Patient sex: M
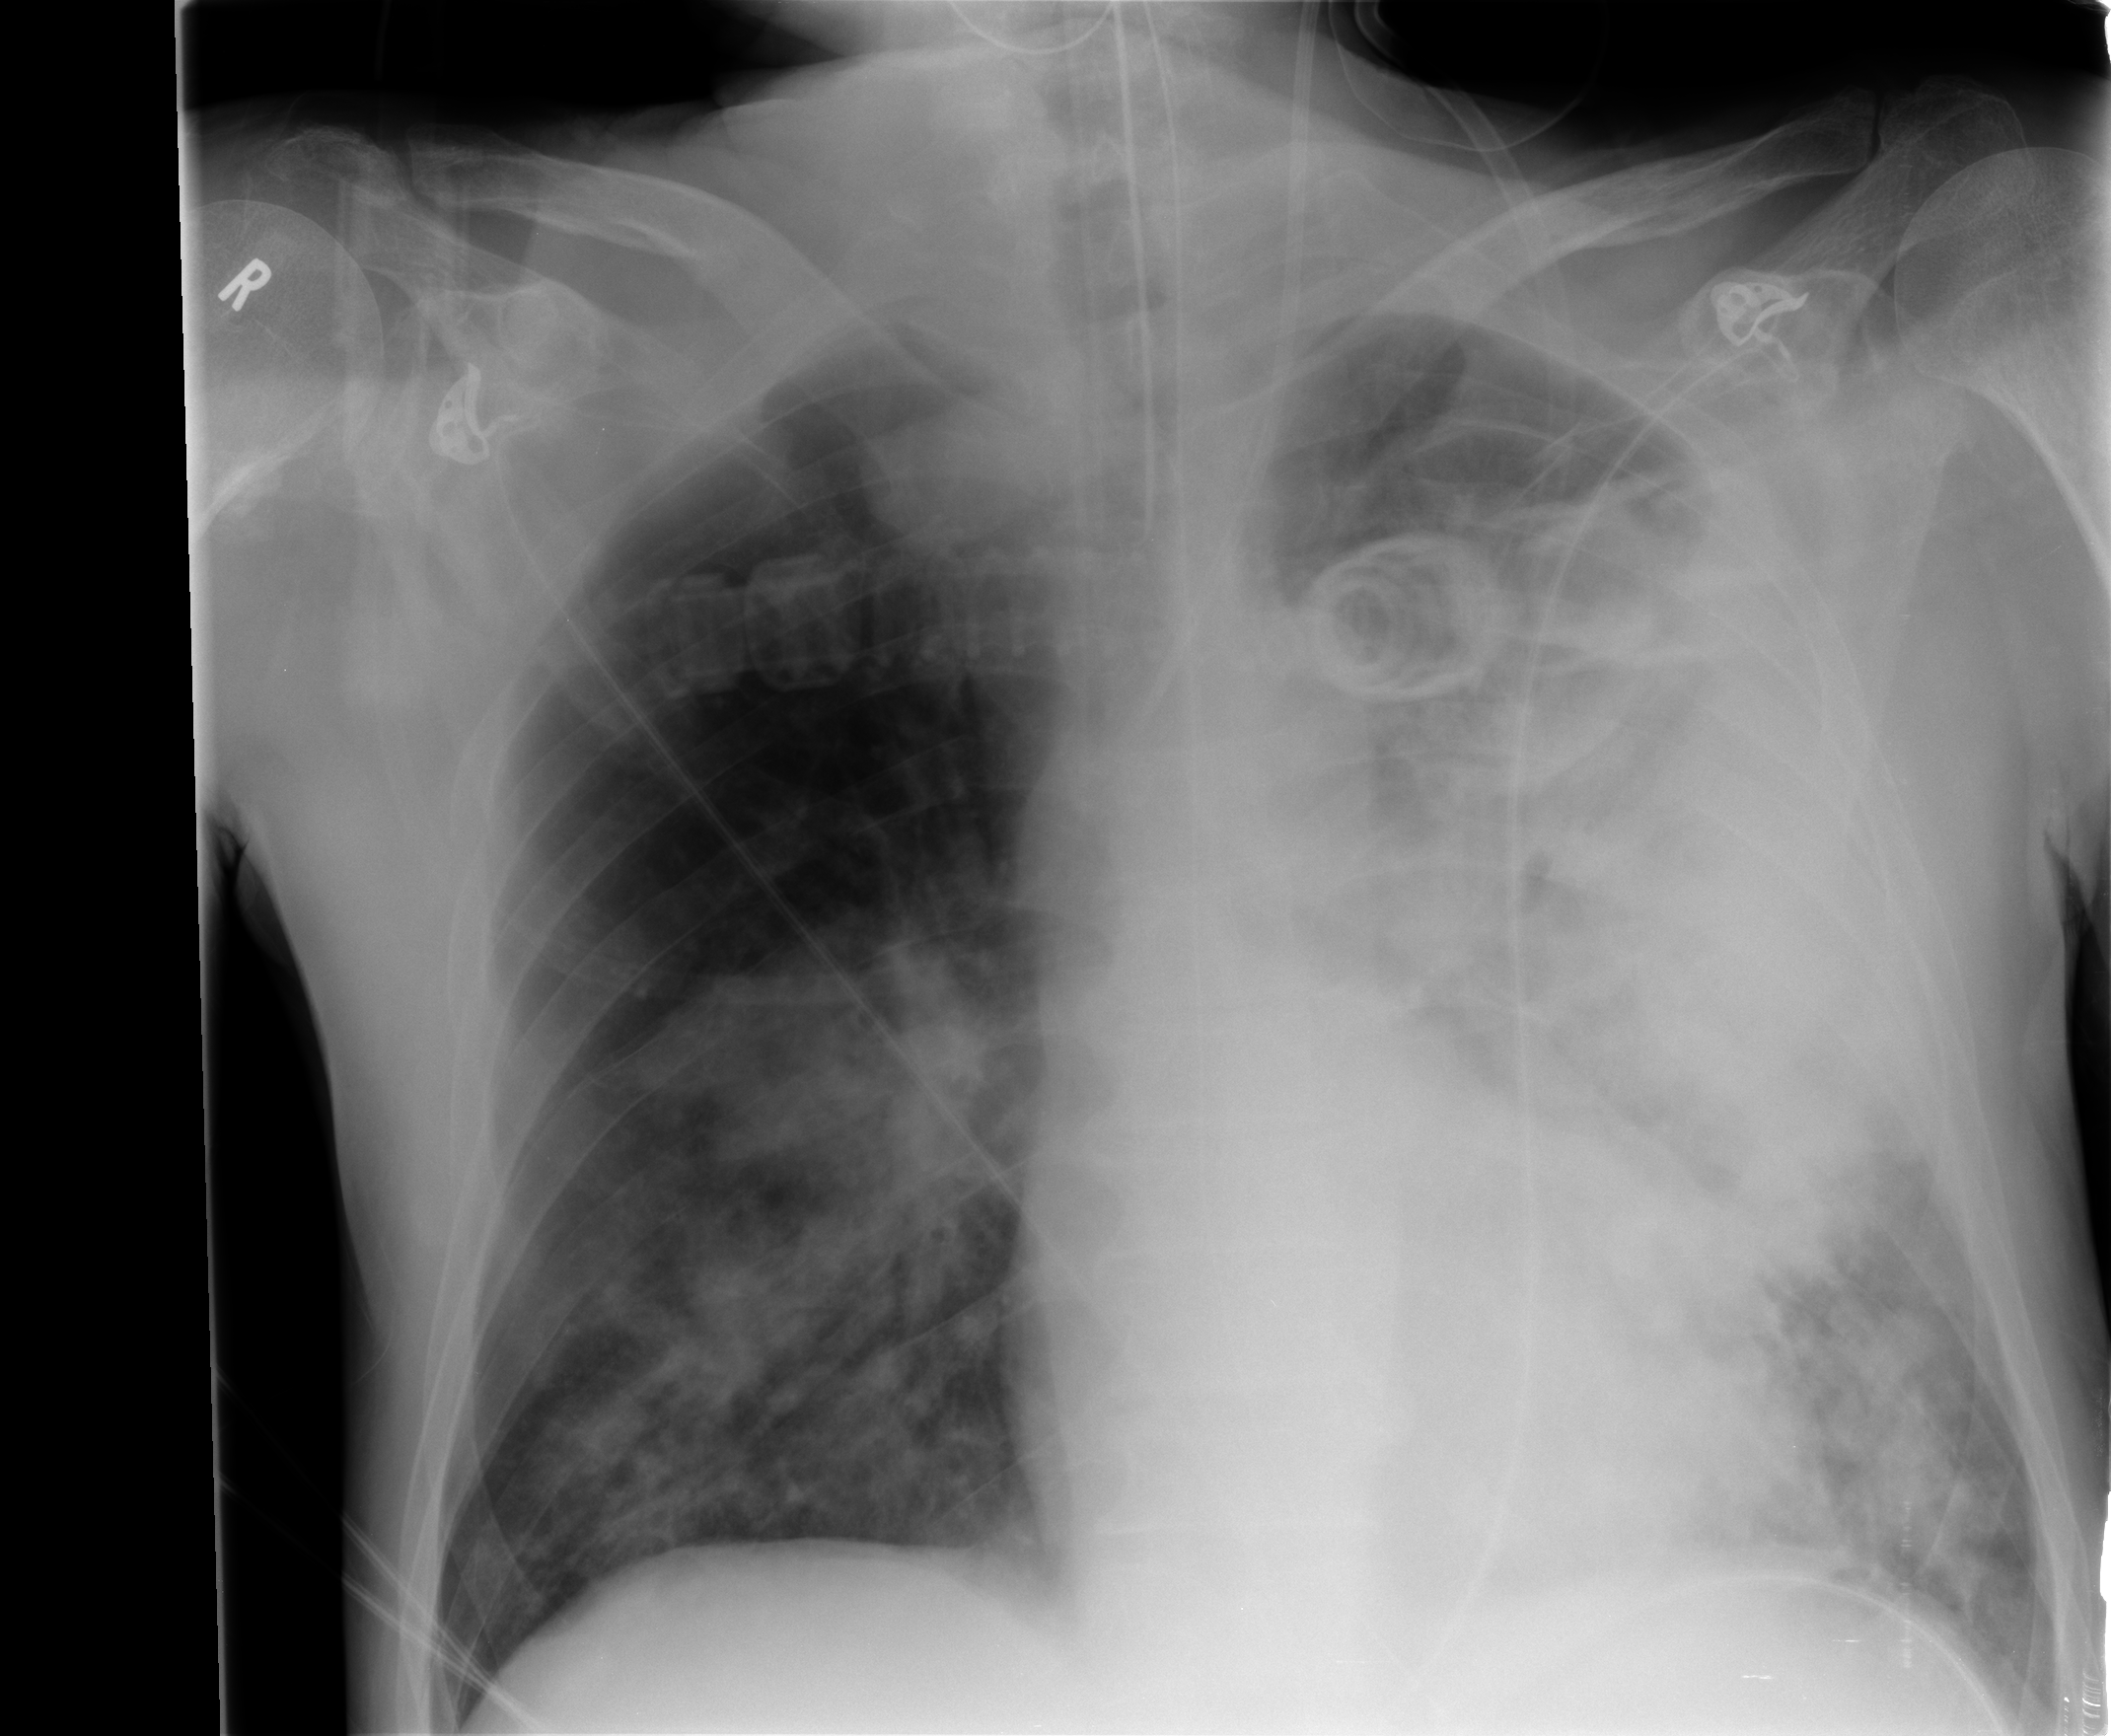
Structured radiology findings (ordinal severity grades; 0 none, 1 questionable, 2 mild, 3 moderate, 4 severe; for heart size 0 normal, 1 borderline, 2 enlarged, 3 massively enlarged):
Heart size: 0
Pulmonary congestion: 0
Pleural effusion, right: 0
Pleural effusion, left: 0
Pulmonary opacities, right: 3
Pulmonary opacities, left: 4
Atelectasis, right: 2
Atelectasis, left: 3